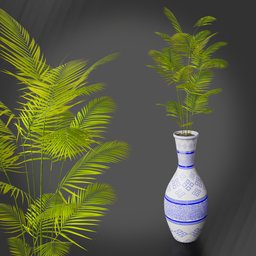
Label: decoration